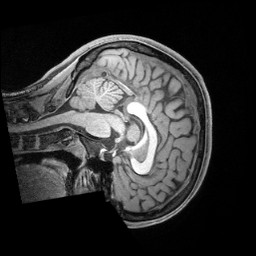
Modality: T1w
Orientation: sagittal
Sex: female
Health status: ill
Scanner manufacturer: siemens
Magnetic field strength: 3 T
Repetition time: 2.4 s
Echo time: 0.00201 s